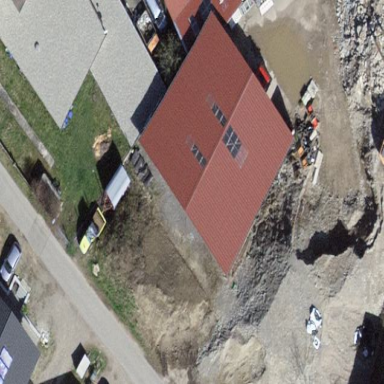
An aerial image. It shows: Warehouse building.